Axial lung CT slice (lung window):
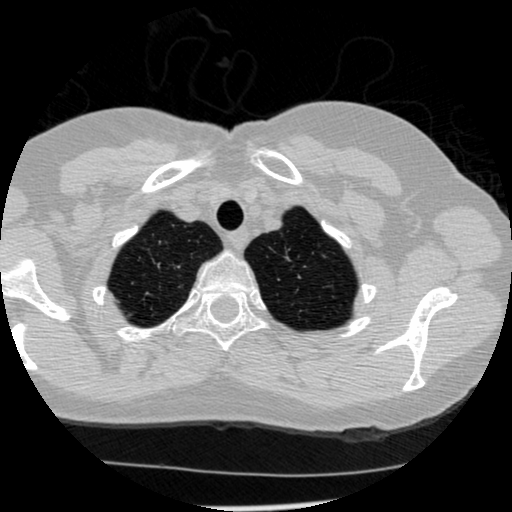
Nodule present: no